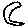
Label: moon